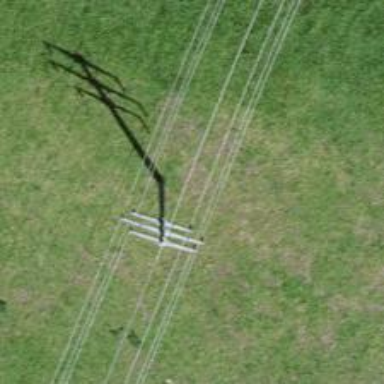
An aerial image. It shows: Power line in the image.